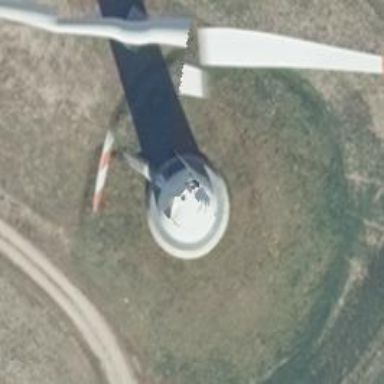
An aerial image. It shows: Wind generator with horizontal axis. The generator is wind turbine.